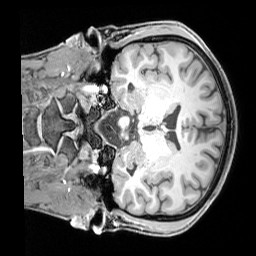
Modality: T1w
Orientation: coronal
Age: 28
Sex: male
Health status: healthy
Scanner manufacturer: siemens
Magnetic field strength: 3 T
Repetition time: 1.65 s
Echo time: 0.00182 s